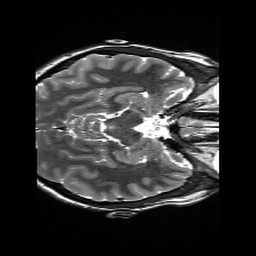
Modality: T2w
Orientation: axial
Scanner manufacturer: siemens
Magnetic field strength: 3 T
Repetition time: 13.52 s
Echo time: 0.088 s